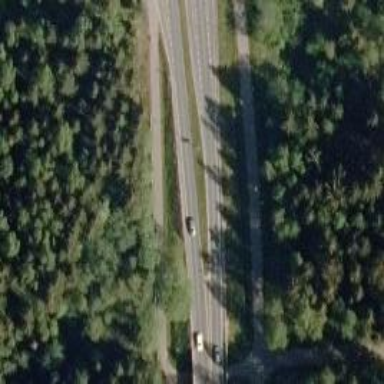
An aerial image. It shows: Asphalt cycleway.